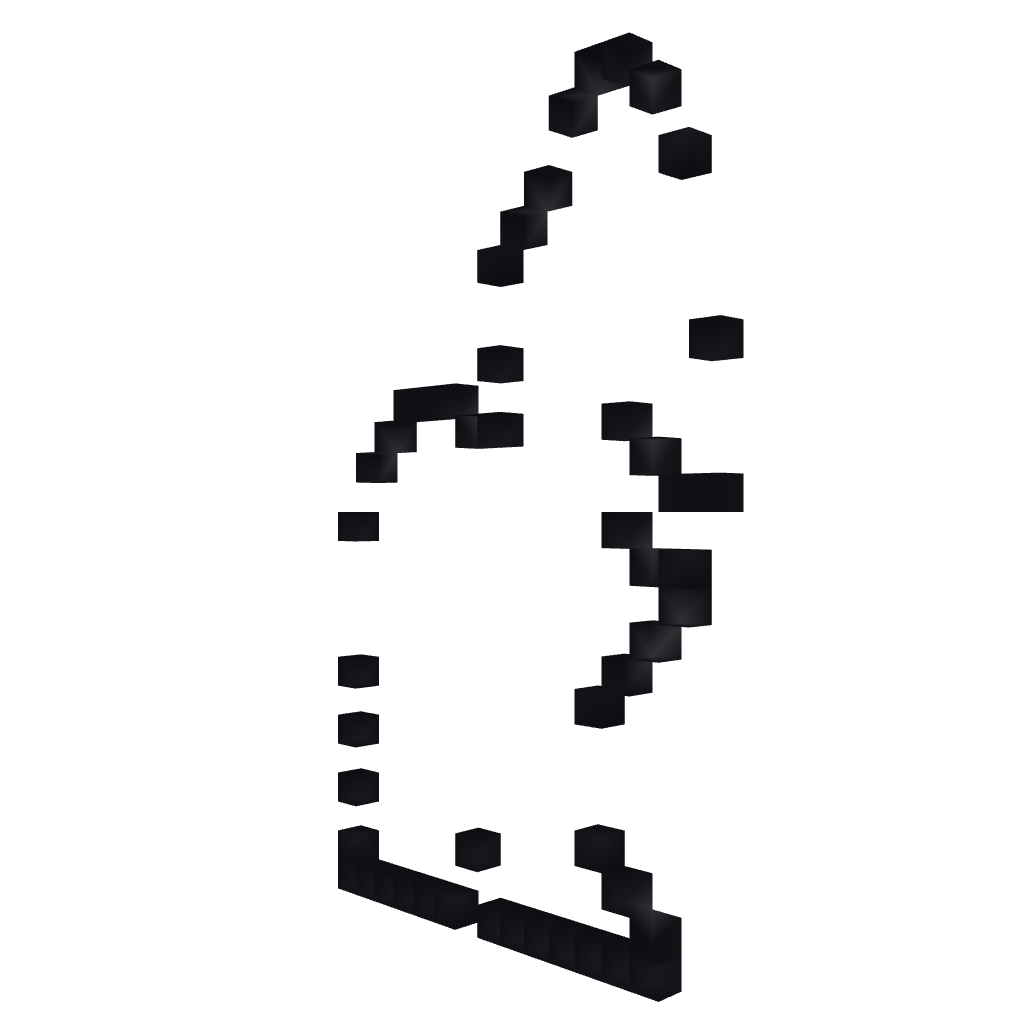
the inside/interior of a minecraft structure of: Koopa Troopa